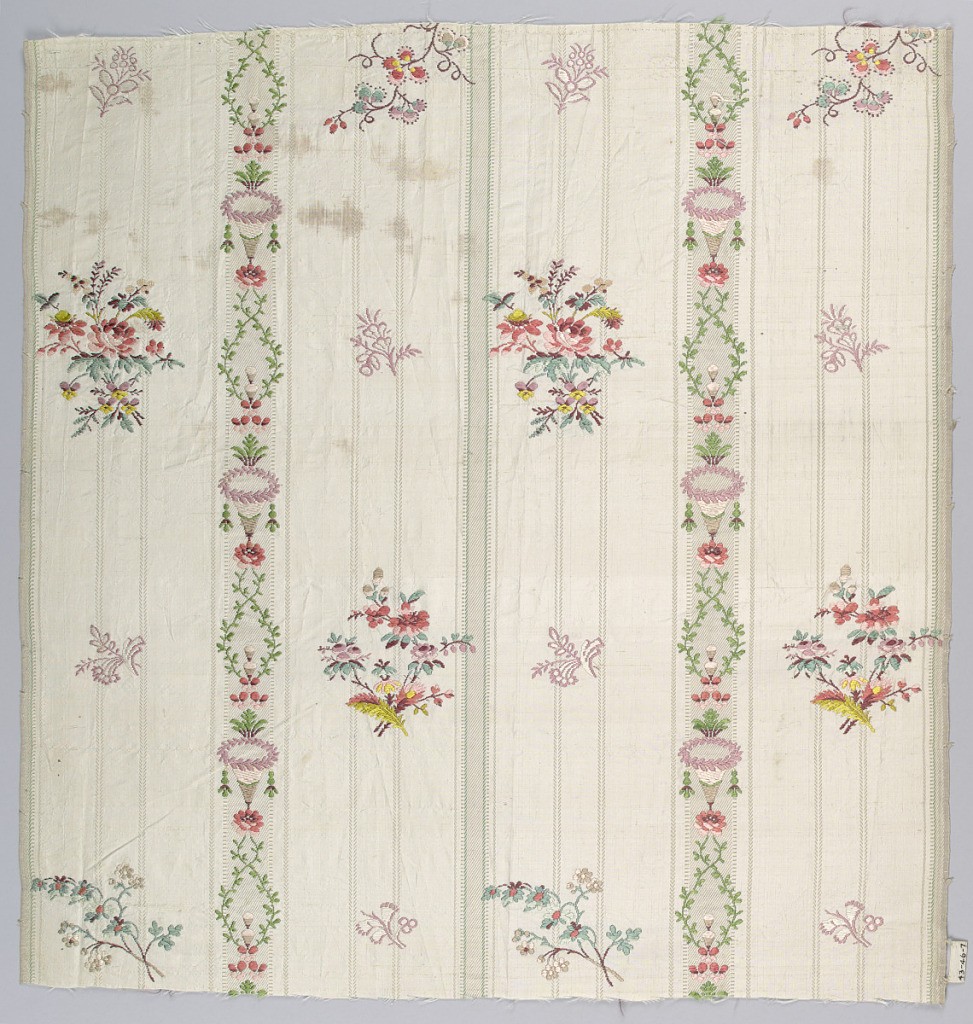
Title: Textile
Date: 18th century
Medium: silk Technique: plain compound cloth, brocaded
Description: Striped white taffeta with small-scale floral sprays brocaded in polychrome silks.